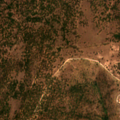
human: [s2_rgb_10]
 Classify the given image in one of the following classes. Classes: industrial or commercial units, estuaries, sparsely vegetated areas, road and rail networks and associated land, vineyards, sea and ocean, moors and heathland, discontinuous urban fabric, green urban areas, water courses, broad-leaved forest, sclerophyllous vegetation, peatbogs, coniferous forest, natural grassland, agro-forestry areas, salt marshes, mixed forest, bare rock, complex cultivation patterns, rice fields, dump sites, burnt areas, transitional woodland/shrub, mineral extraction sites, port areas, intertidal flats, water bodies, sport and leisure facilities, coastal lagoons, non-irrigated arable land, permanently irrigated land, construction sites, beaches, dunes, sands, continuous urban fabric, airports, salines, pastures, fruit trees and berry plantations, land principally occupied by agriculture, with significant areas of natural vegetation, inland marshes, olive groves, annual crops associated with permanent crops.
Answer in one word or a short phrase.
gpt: olive groves, agro-forestry areas, mixed forest